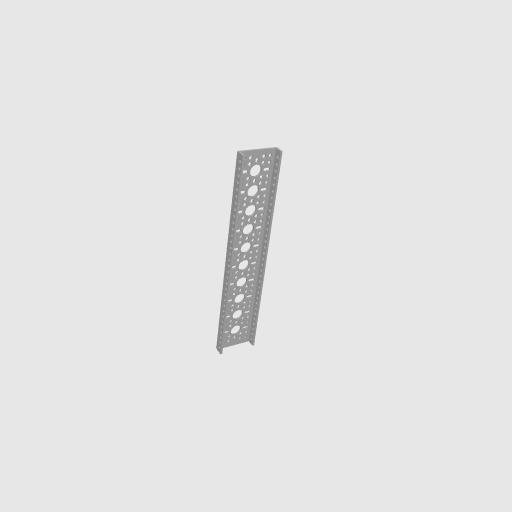
Part: LowSideUChannel10H